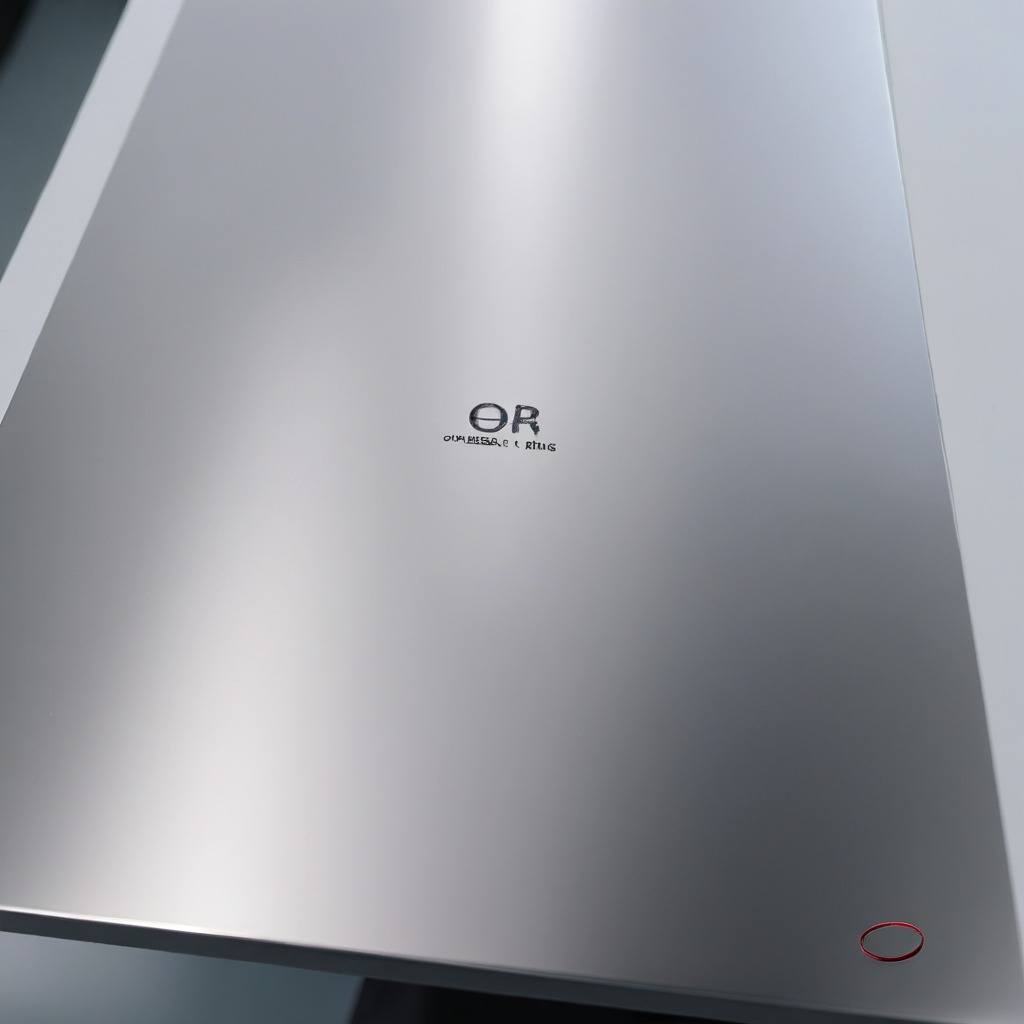
A rubber O-ring is lying on the stainless steel table in a high-end prototyping lab.